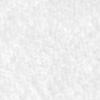
Label: no_change